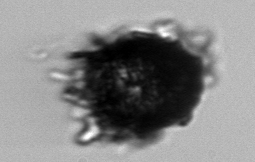
Label: Stenosemella_pacifica